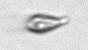
Label: Cryptophyta